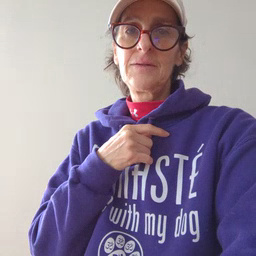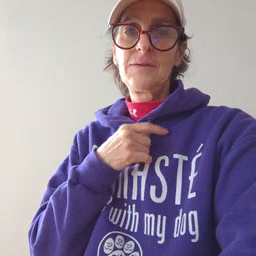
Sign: say